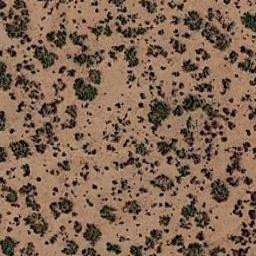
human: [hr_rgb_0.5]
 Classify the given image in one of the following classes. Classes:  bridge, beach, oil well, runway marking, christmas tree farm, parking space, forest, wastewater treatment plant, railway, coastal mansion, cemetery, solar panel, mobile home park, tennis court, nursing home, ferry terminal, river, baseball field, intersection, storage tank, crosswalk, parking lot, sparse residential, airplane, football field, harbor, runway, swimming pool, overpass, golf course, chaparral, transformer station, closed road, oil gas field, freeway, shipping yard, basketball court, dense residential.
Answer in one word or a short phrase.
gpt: chaparral